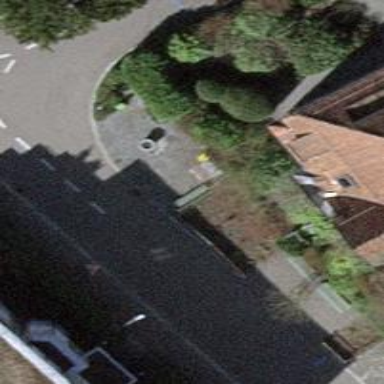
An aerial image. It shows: Street cabinet meant for power infrastructure.